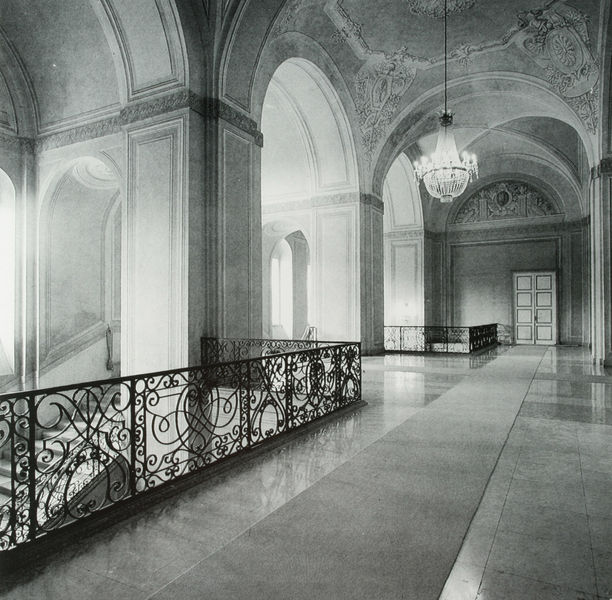
Titel: Ehrentreppe
Künstler: Ennemond-Alexandre Petitot
Standort: Parma
Institution: Palazzo del Giardino
Schlagwörter: schatten, weiß, elegant, fenster, grau, hell, lampe, licht, marmor, pfeiler, raum, schmuck, schwarz, säule, säulen, tür, gebäude, rot, schloss, zaun, ornament, teppich, wand, architektur, barock, stein, innenraum, spiegel, gitter, boden, decke, innen, oper, bogen, saal, rundbogen, kuppel, treppe, könig, glanz, verzierung, glänzend, kronleuchter, leuchter, lüster, stuck, aufgang, durchgang, geländer, läufer, stufen, lichteinfall, glatt, edel, halle, foto, fotografie, photographie, bögen, wände, eisen, gang, gusseisen, schmiedeeisen, gewölbe, offen, sonnenstrahl, durchblick, fliesen, schwarzweiß, flur, räume, arkaden, photo, fries, treppenhaus, graben, kassetten, sauber, kassettentür, dresden, geputzt, reliefs, ludwig, deckenmalerei, semper, deckengewölbe, korridor, trompen, fotolicht, tör, 1800, gäng, spiegelblank